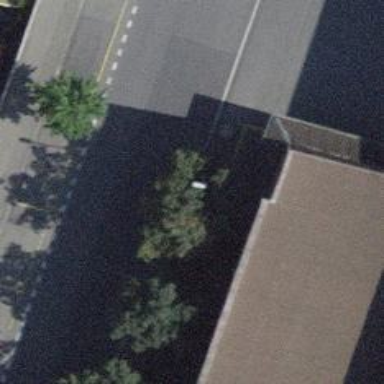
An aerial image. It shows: Floor bicycle parking area.